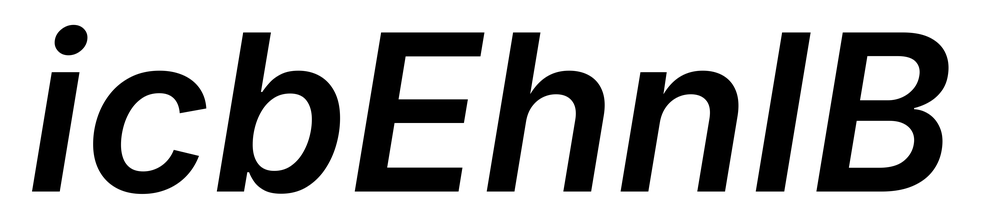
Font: Inter-Italic_SemiBold_Italic